Aerial crown-view tile of a tropical tree (Barro Colorado Island, Panama), acquired 20250715:
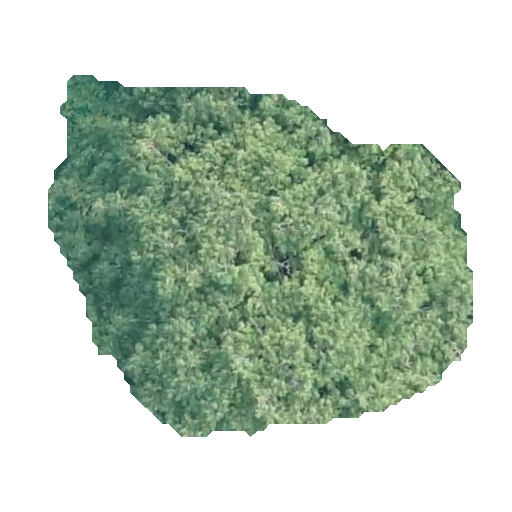
Species: Virola surinamensis
GBIF accepted scientific name: Virola surinamensis
Crown area: 172.026 m²